Field crop: maize
Growth stage: 2
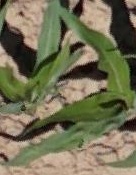
Species: maize